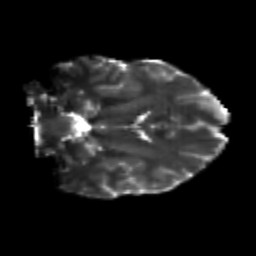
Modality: T2w
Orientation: coronal
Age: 21
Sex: male
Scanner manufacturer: siemens
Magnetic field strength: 3 T
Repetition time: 3.5 s
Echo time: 0.125 s